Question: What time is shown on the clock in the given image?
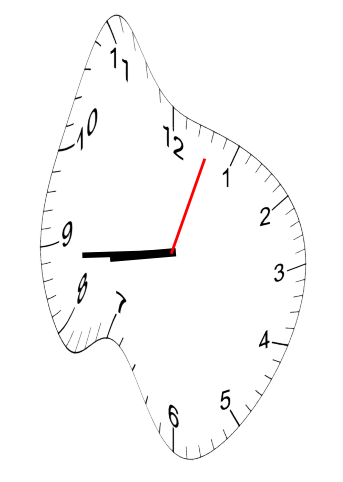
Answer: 08:44:03